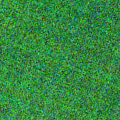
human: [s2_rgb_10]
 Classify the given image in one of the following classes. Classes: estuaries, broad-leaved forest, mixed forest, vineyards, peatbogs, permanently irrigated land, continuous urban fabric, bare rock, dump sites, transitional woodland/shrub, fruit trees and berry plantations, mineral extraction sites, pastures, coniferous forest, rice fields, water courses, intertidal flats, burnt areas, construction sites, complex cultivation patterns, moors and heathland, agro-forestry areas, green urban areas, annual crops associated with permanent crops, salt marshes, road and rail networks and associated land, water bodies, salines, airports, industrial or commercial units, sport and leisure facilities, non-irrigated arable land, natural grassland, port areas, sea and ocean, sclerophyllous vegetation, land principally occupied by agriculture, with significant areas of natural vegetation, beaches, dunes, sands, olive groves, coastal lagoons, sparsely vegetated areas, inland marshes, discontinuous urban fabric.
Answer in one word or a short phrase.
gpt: sea and ocean